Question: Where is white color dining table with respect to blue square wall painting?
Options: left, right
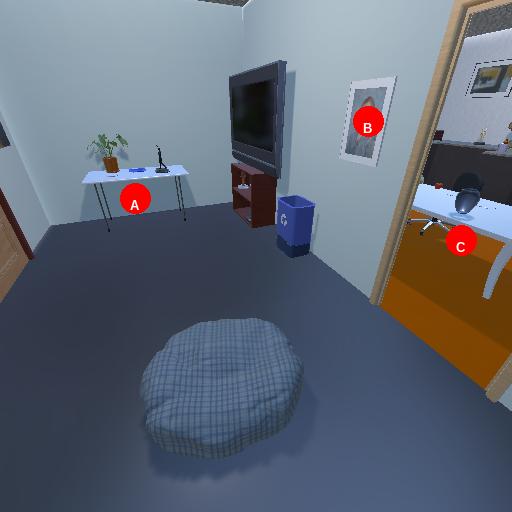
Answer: left